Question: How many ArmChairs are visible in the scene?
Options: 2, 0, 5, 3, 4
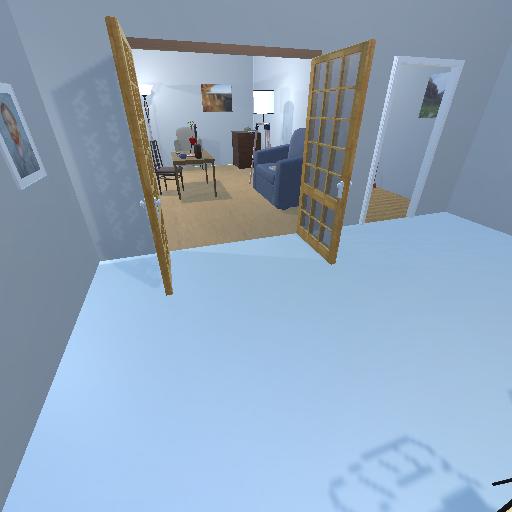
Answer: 2